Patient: sex M, age 42
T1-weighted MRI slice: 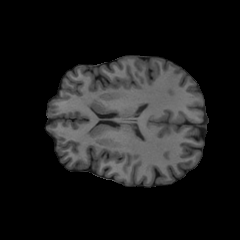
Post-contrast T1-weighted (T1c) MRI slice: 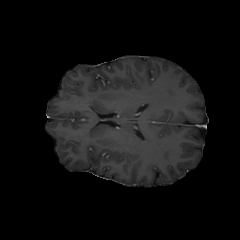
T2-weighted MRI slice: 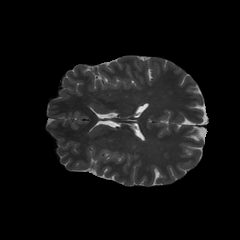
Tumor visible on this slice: no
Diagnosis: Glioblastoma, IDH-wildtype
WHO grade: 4